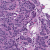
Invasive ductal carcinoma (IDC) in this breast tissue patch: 1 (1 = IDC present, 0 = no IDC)